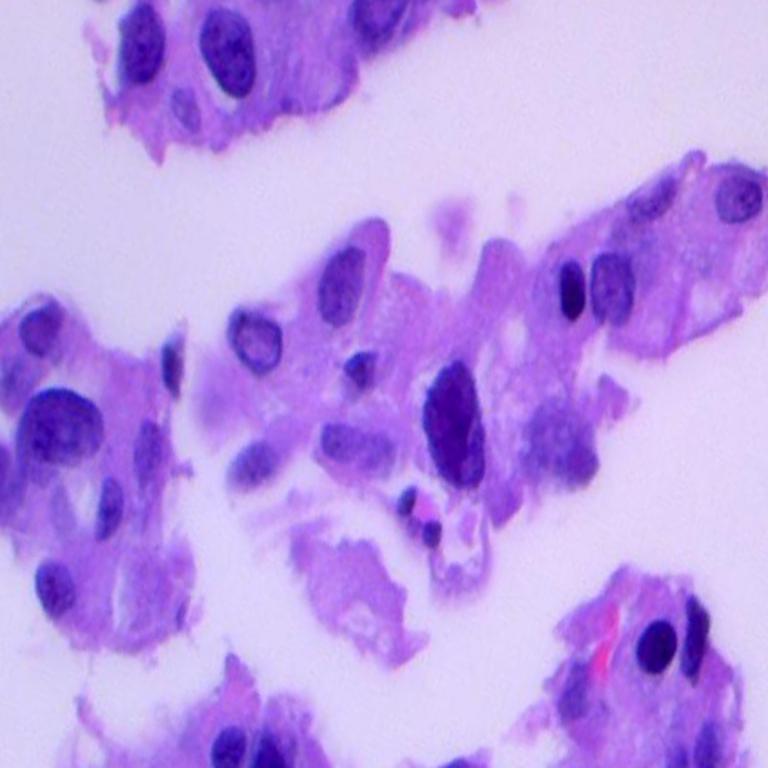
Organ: lung
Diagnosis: adenocarcinomas